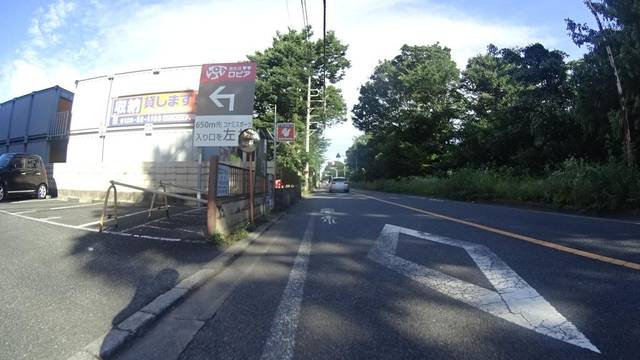
Region: Japan
Coordinates: 35.715, 139.486